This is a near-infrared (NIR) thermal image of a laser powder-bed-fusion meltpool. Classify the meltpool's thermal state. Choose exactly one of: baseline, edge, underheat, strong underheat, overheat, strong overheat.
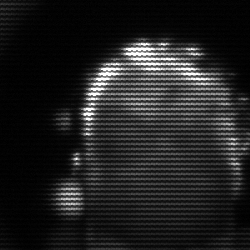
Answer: baseline